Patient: sex M, age 66
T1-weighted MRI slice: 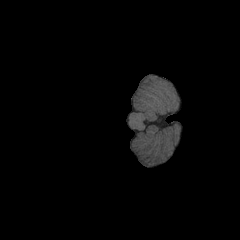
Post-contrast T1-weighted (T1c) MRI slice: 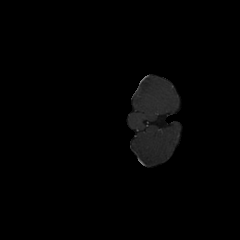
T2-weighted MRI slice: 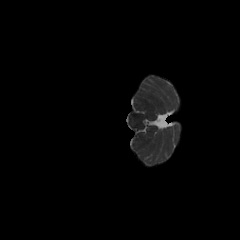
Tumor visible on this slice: no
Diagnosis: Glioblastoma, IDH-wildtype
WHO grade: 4